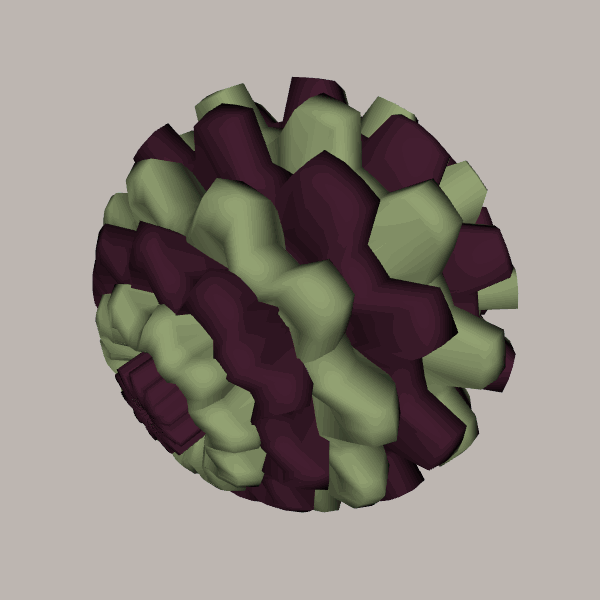
Background: light